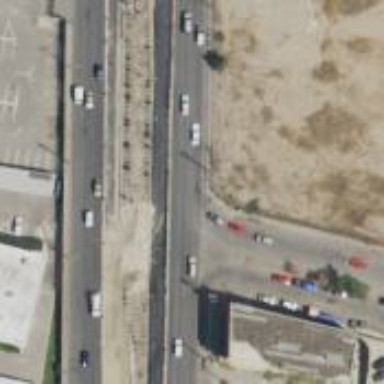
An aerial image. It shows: Trunk link highway.